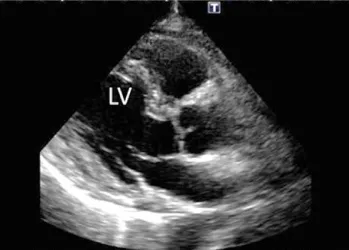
Echocardiogram on POD 44. Short axis views.
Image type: radiology (ultrasound)